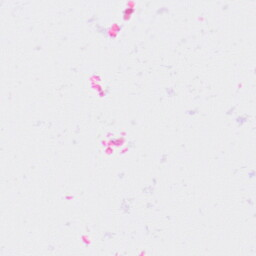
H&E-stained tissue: Kidney